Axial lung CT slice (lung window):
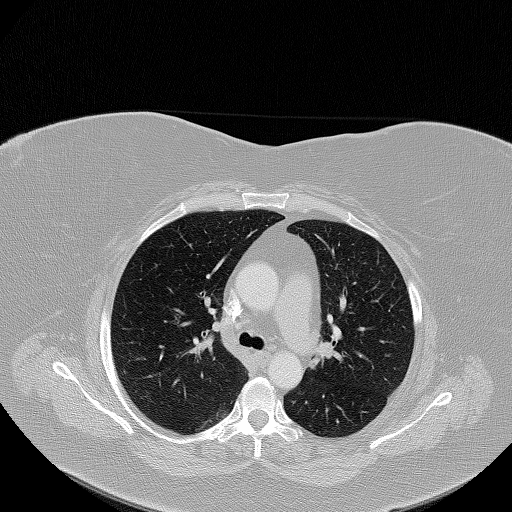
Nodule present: no